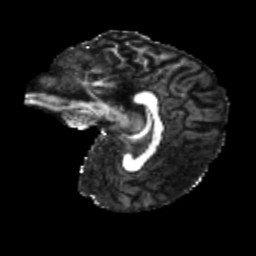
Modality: FA
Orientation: sagittal
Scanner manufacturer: siemens
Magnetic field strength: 3 T
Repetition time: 4 s
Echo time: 0.0594 s